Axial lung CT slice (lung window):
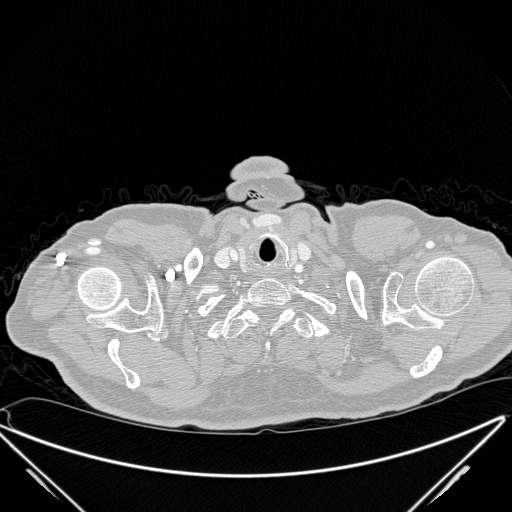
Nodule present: no